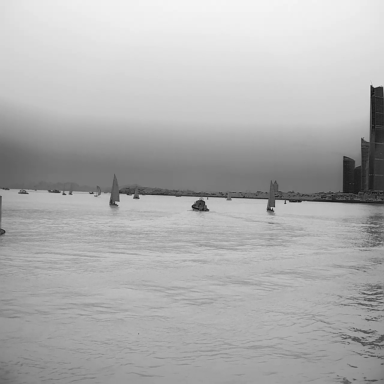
There is a canoe in the infrared image.